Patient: sex M, age 60
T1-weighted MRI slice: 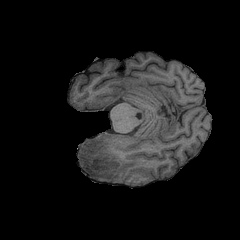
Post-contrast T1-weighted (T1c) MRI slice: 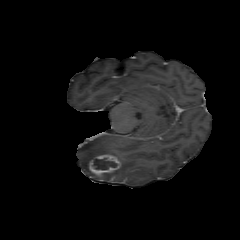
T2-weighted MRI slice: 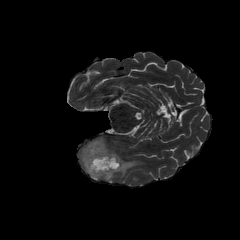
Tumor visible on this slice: yes
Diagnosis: Glioblastoma, IDH-wildtype
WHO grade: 4